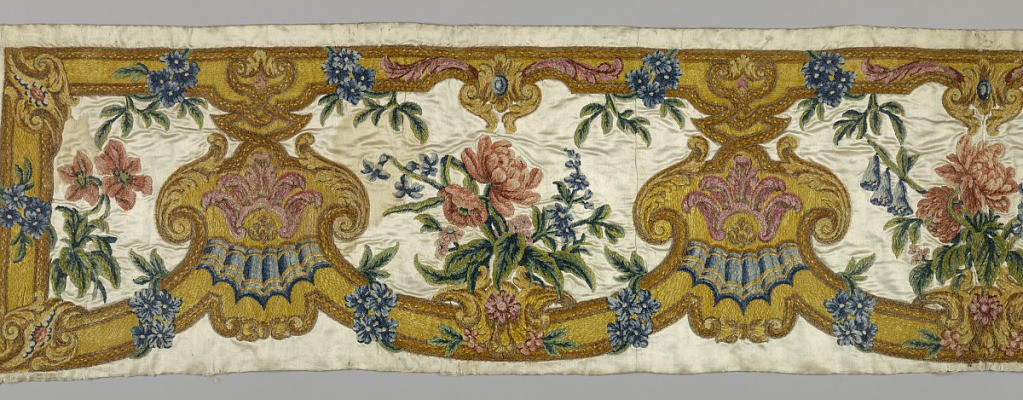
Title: Textile
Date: late 17th century–early 18th century
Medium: silk on silk; linen Technique: chenille embroidery and couched chenille on satin weave; backed with linen
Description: White satin valence embroidered in Chenille; shades of gold color, brown, green, blue and rose. Pattern: horizontal arrangement of heavy curves and shell shape, alternating with life size flowers in clusters; above, narrow border in baroque curves. Piece is backed with unbleached linen and worked through it. Much of gold color chenille couched.